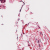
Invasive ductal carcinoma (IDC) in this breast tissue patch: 0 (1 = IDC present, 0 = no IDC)